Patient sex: M
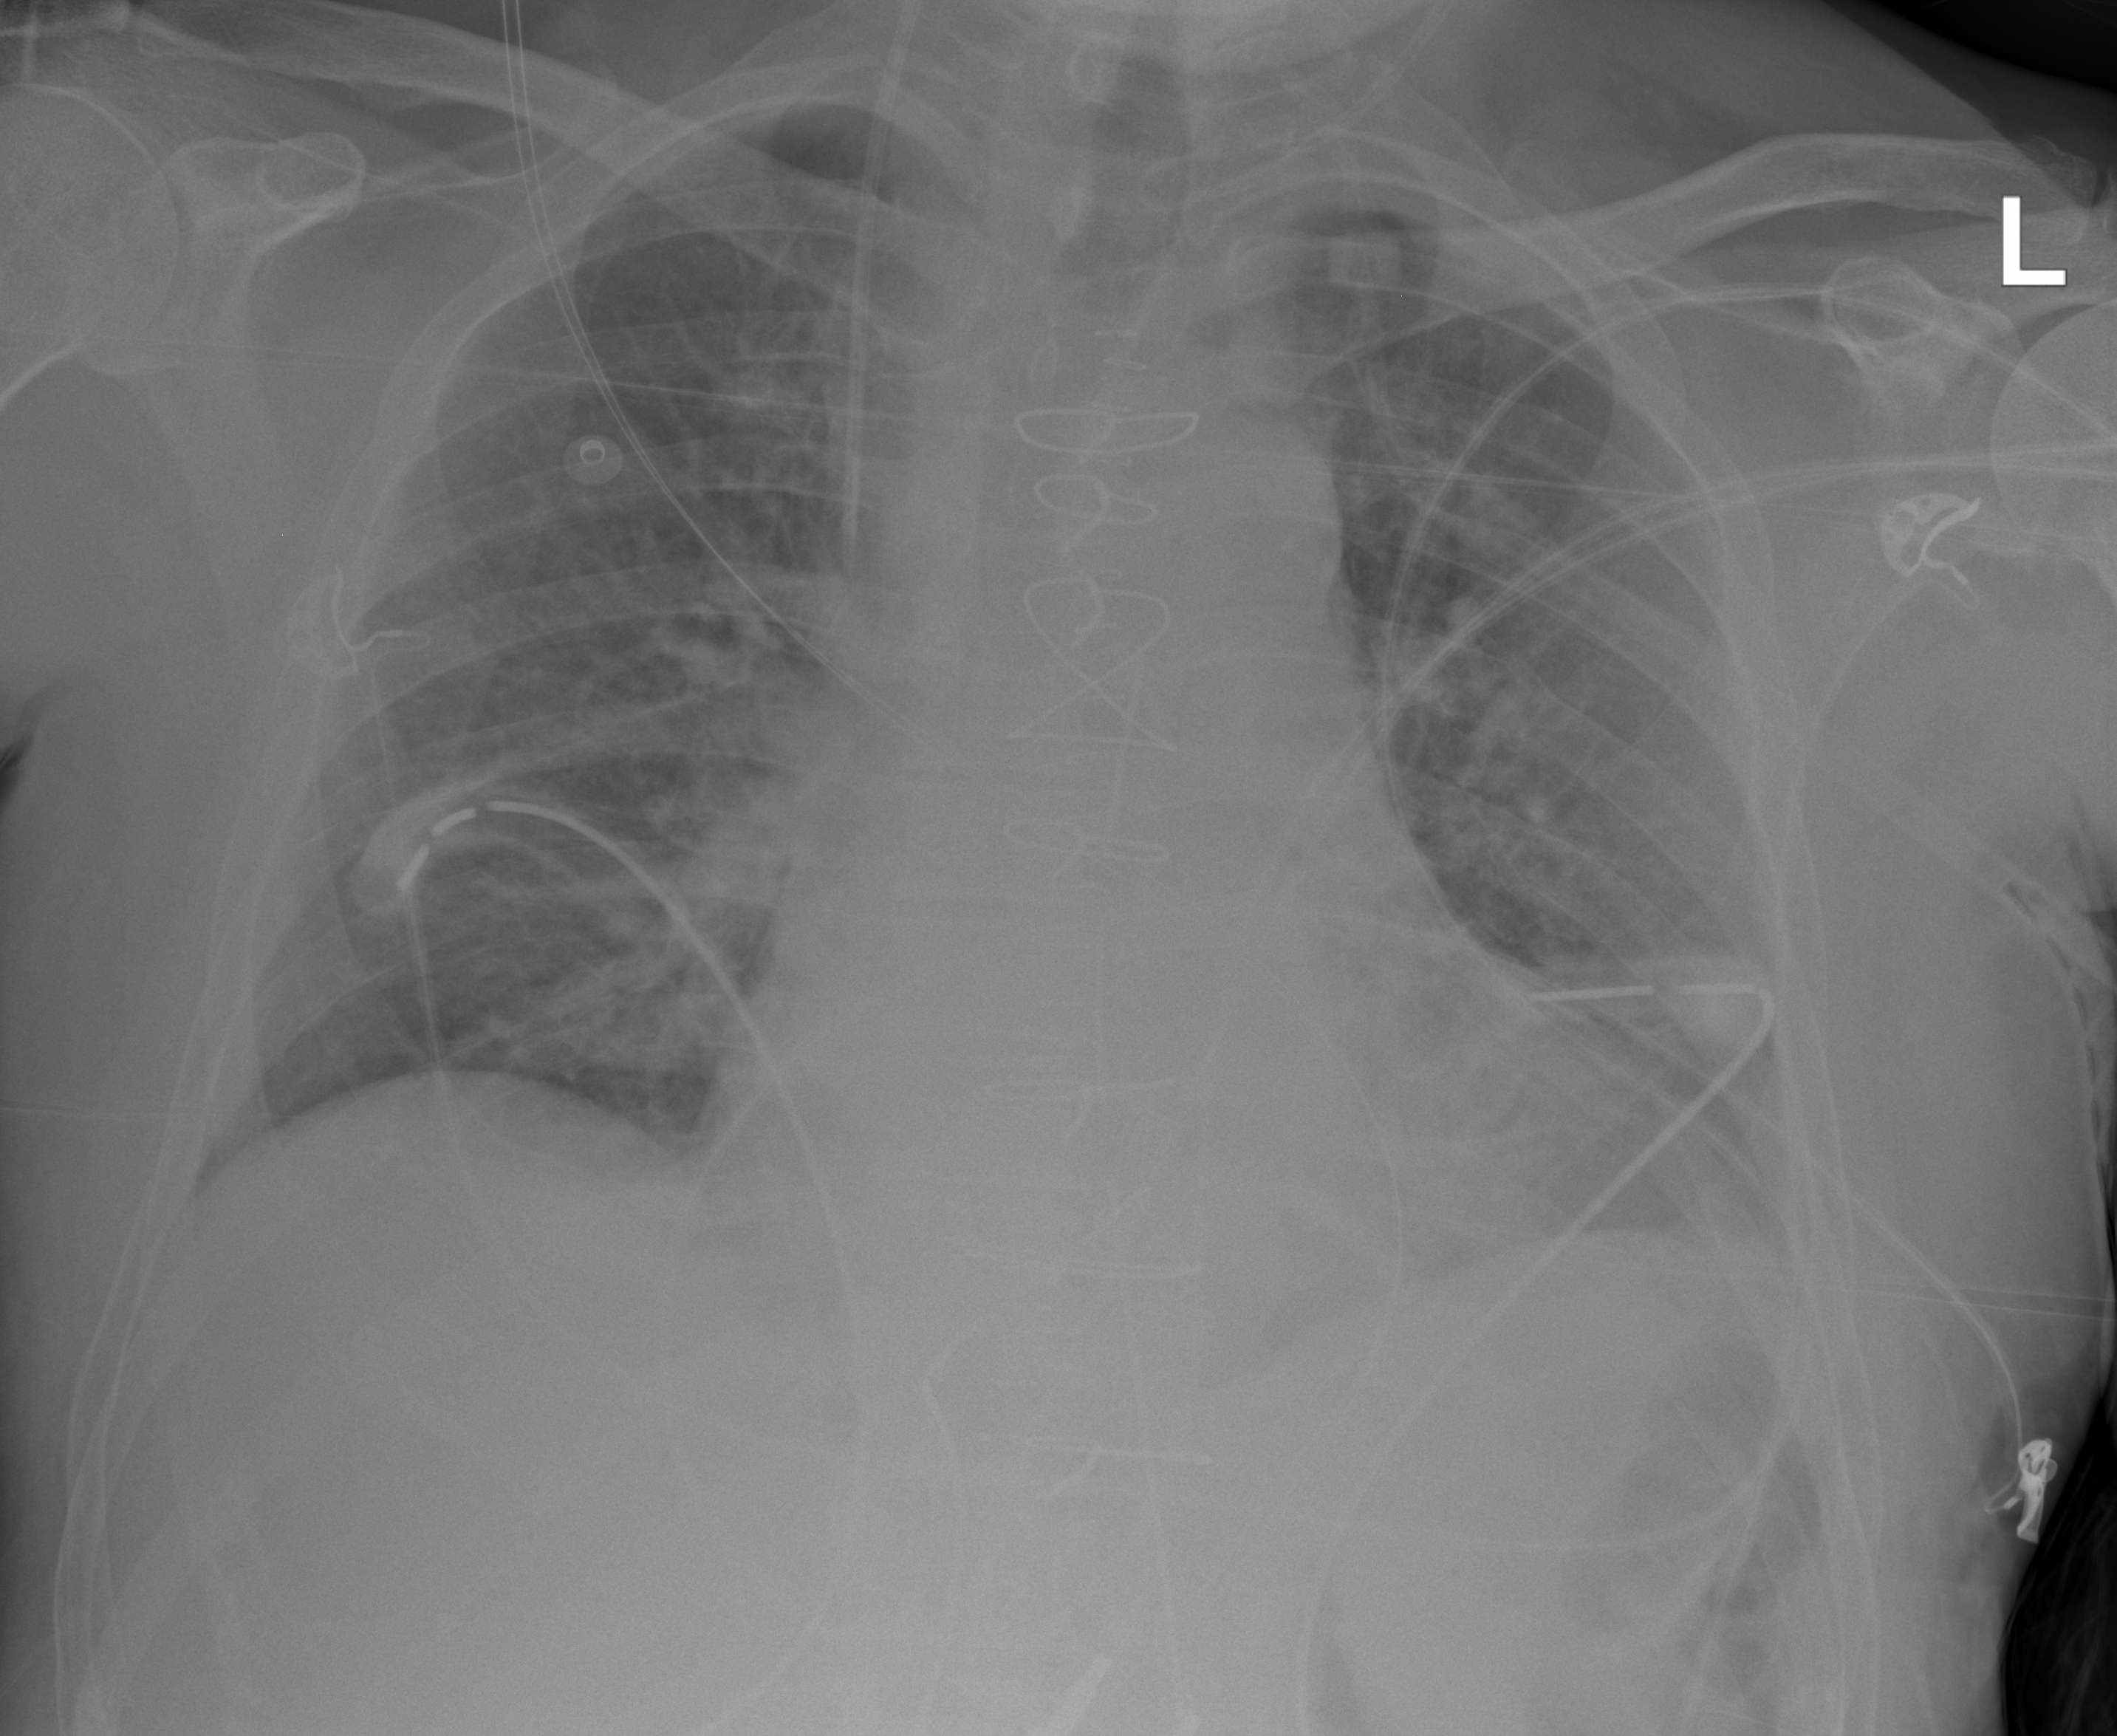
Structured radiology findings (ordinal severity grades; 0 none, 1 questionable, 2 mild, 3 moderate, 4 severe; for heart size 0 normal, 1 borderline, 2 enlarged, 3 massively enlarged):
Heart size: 0
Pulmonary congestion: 2
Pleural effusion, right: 0
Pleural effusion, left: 2
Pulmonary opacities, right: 0
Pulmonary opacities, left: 0
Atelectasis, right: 2
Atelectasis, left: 2